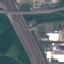
Label: Highway